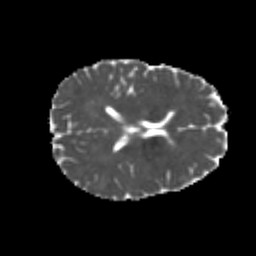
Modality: MD
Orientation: axial
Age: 24
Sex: female
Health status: healthy
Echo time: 0.074 s